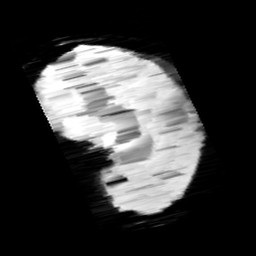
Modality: minIP
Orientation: sagittal
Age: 12
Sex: female
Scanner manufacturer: siemens
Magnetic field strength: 3 T
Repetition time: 0.027 s
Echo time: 0.02 s